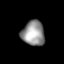
Tissue: lung
Cell type: Endothelial cells
Senescence score: 0.2273
Nuclear area (px): 556
Mean DAPI intensity: 147.505